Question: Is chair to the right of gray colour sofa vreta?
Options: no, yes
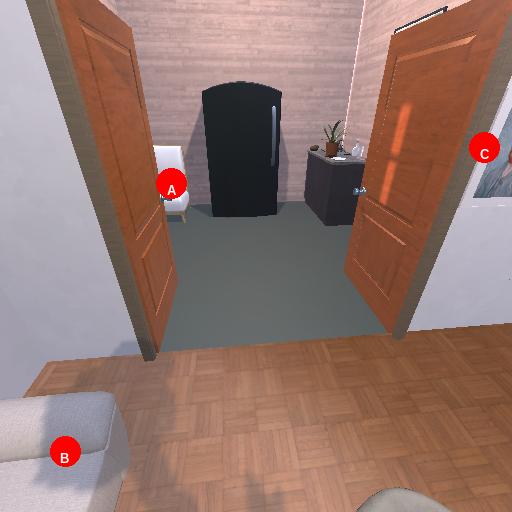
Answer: no